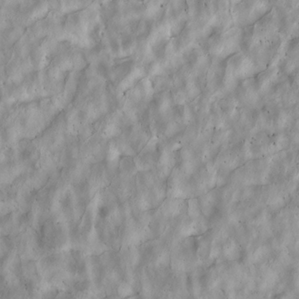
Label: non_frost